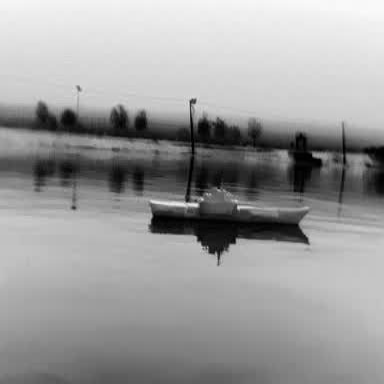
There is a warship in the infrared image.